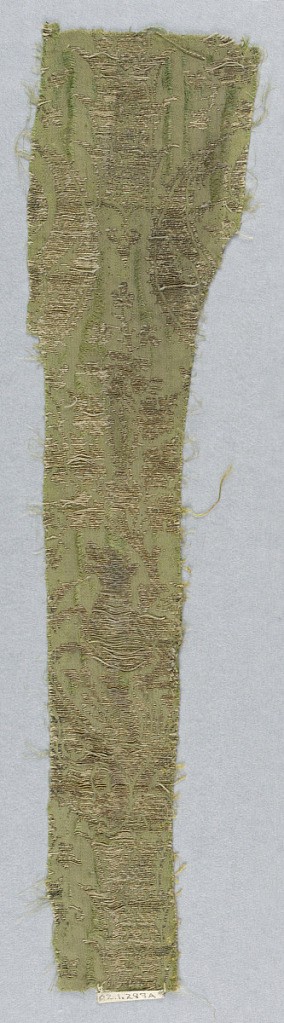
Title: Fragments
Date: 14th century
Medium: silk, metallic Technique: two integrated textile structures; 2/1 twill patterned by plain weave
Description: Couchant dog in gold on background of green.